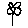
Label: flower